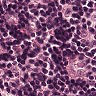
Metastatic tissue present: no